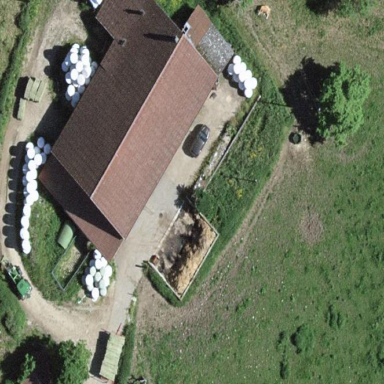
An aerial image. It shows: Farm building.